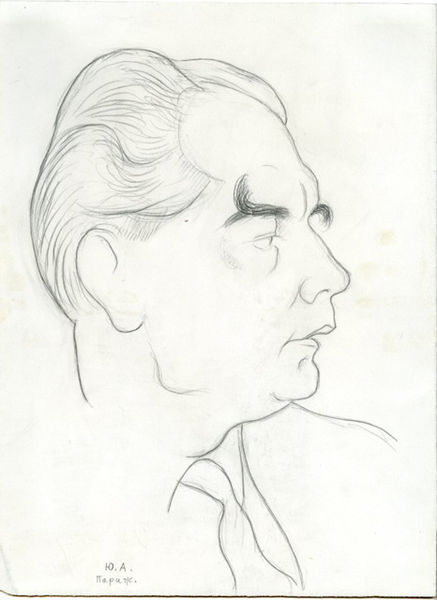
Titel: Portrait of Alexis Rannit, Portrait of Alexis Rannit
Künstler: Iurii Pavlovich (Georges) Annenkov
Standort: Amherst (Massachusetts, USA)
Institution: Mead Art Museum, Amherst College
Schlagwörter: haar, mund, nase, ohr, profil, zeichnung, portrait, porträt, auge, augenbrauen, white, black, collar, face, hair, nose, old, skirt, krawatte, looking, print, bleistift, geheimratsecken, profile, halbprofil, man, ear, head, eyes, suit, side, drawing, paper, gaze, look, chin, elderly, mouth, line, outline, sketch, old man, jacket, pen, tie, neck, ink, art, signature, artist, bald, balding, pencil, lines, lips, simple, cheek, eyebrows, forehead, shirt, eyebrow, russian, schütteres haar, l, jaw, signed, rusian, stencil, hairline, pouchy, swept-back, protruding upper lip, lies, cncerned, cheekc, noth, jaw line, full hair, high brow, prominent nose, mouthj, eyebrowzs, haiar, side face, teufelsbrauen